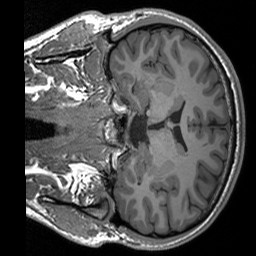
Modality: T1w
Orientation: coronal
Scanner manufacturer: siemens
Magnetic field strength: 3 T
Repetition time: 1.76 s
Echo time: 0.0022 s